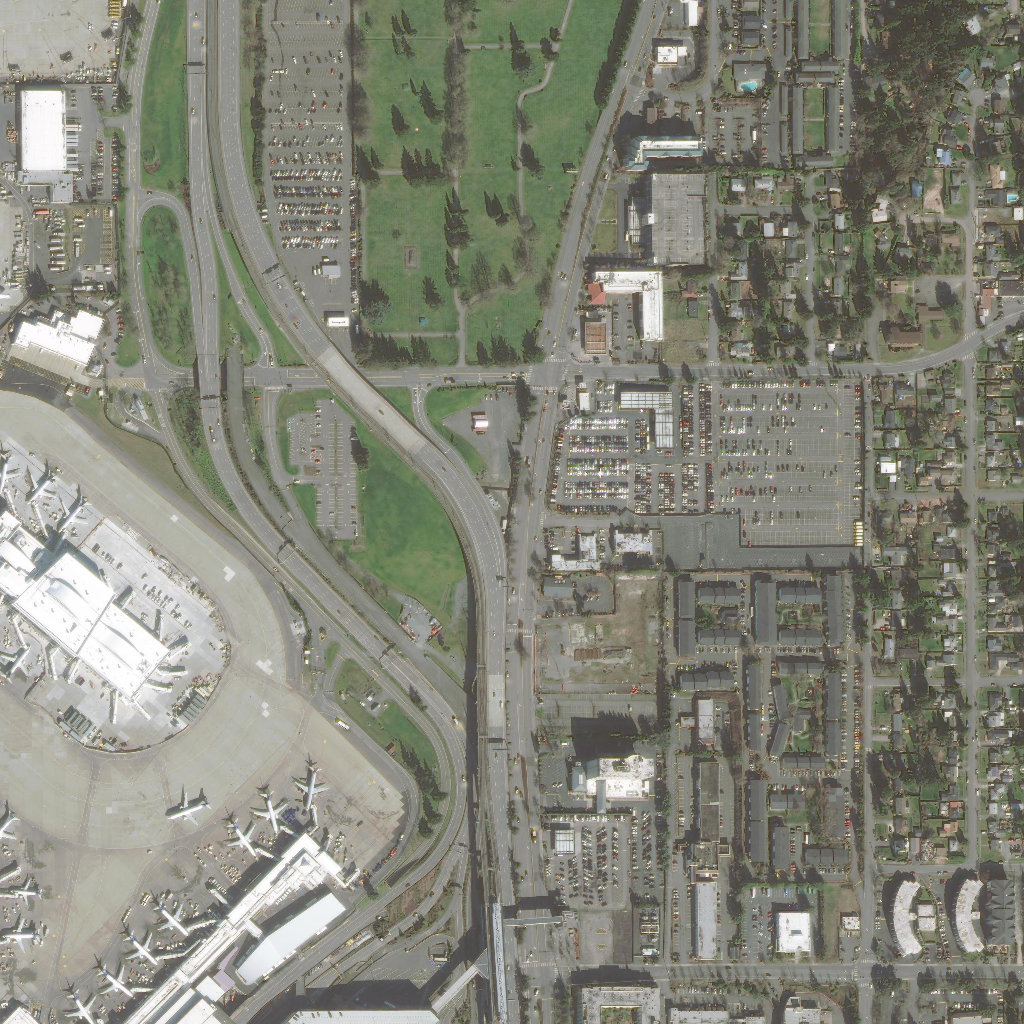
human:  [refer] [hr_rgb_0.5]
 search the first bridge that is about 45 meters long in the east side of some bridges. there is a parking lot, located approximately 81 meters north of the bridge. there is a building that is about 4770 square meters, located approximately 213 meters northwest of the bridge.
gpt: <box>[[22, 34, 23, 39, 0]]</box>

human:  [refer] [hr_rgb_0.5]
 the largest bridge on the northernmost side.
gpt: <box>[[30, 33, 41, 44, 0]]</box>